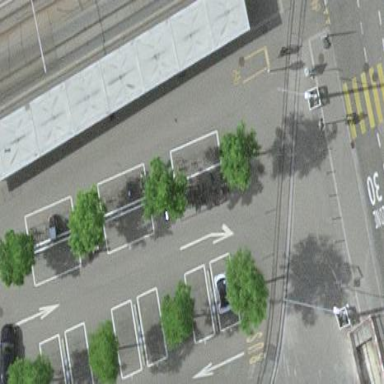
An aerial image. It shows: Bicycle parking area with asphalt surface and bollards.